Question: When I use in layout, which specifies this dialog 'android:layout_width="match_parent"' I get this dialog:

I need dialog which will be wider. Any ideas?
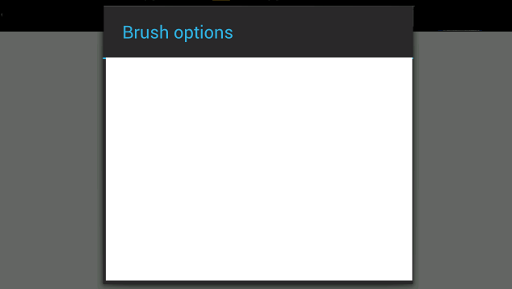
Answer: You can do that by grabbing the 'Window' object that the dialog uses, and resetting the width. Here's a simple example:
'''
//show the dialog first
AlertDialog dialog = new AlertDialog.Builder(this)
.setTitle("Test Dialog")
.setMessage("This should expand to the full width")
.show();
//Grab the window of the dialog, and change the width
WindowManager.LayoutParams lp = new WindowManager.LayoutParams();
Window window = dialog.getWindow();
lp.copyFrom(window.getAttributes());
//This makes the dialog take up the full width
lp.width = WindowManager.LayoutParams.MATCH_PARENT;
lp.height = WindowManager.LayoutParams.WRAP_CONTENT;
window.setAttributes(lp);
'''
Here's the end result. Note that there's a lot more styling you can do to the dialog if you need to fine tune things (like change the background, etc). When I've had to do this in the past, I usually use this method, and customize the layout used in the dialog with 'setView()' on the builder class.